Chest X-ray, AP view. Patient: 60 years old, sex M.
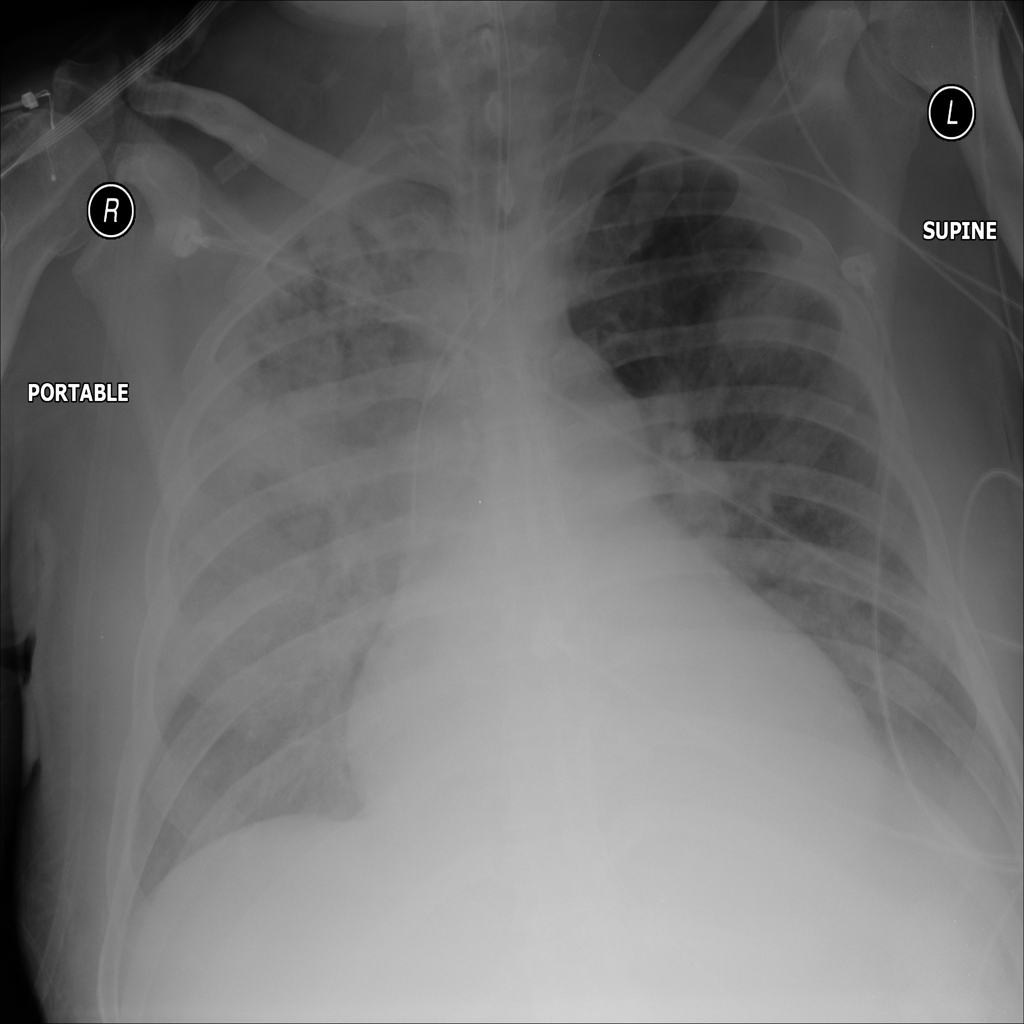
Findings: Effusion